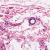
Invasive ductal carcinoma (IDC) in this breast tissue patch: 0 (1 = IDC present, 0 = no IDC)